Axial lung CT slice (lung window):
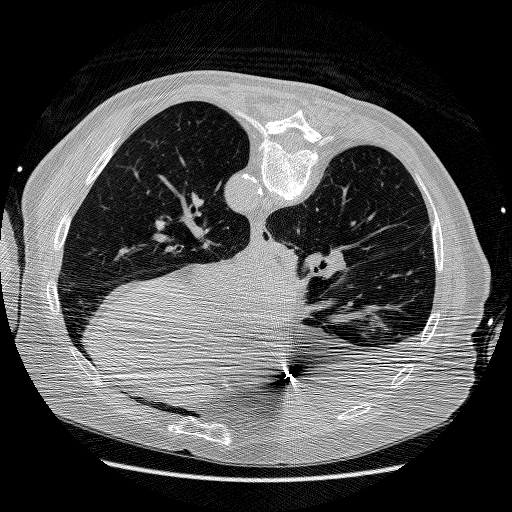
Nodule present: no